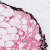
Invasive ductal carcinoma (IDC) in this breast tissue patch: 0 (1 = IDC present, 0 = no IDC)